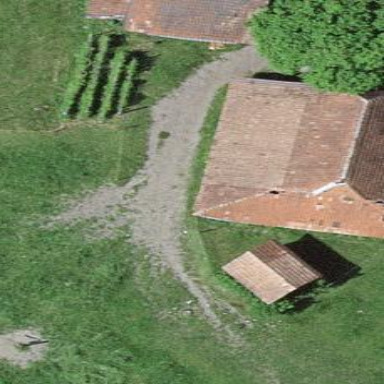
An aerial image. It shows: Barn.